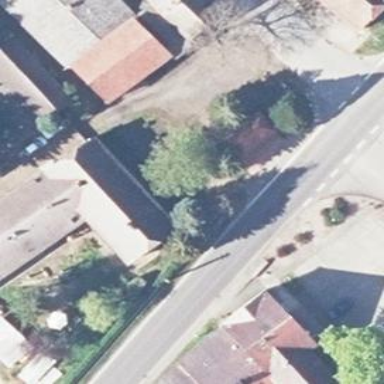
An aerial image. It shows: Half-hipped roof building.